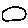
Label: circle